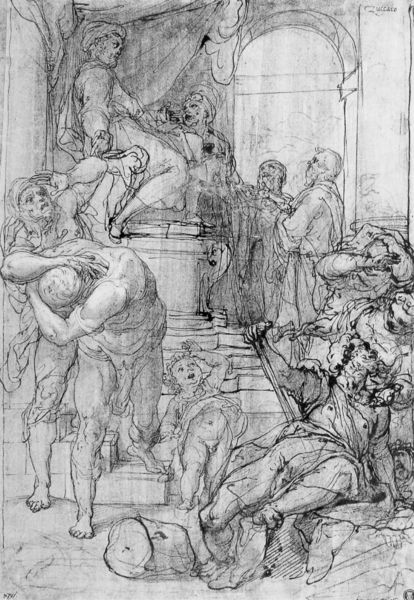
Titel: Die Insektenplage
Künstler: Taddeo Zuccari
Standort: München
Institution: Staatliche Graphische Sammlung
Schlagwörter: kampf, mann, nackt, weiß, frauen, menschen, bewegung, busen, fenster, grau, kreide, männer, nacht, schwarz, skizze, szene, zeichnung, hochformat, leute, menge, alt, bart, betrunken, jung, architektur, entsetzen, sockel, trauer, vorhang, gewänder, kind, kinder, chaos, brüste, liegen, bogen, studie, grafik, graphik, figuren, rundbogen, angst, treppe, treppen, unruhe, thron, muskeln, draperie, stufe, stufen, nabel, bauch, faltenwurf, junge, halle, flucht, bögen, leiber, penis, knabe, torbogen, kohle, schwarzweiss, schraffur, radierung, stich, furcht, getümmel, schrecken, herrscher, entwurf, kunst, orgie, karton, götter, manierismus, verdammte, erscheinung, baldachin, ereignis, harfe, turban, gefecht, enfants, enfant, bleistifft, fensterbogen, schützen, bewegungen, thronsaal, klage, rangelei, hommes, vielfalt, begebenheit, mnner, baroud